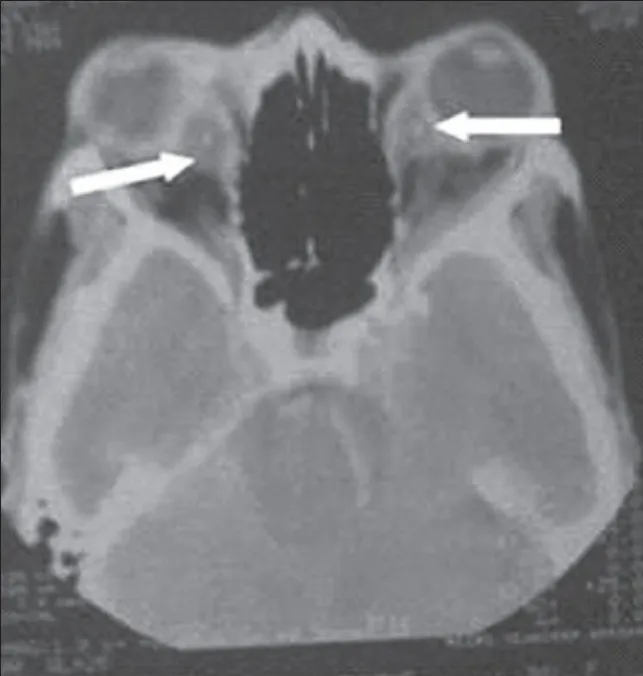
CT Image showing subdural hematoma in same patient.
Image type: radiology (ct)